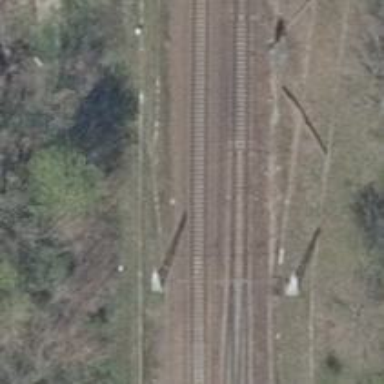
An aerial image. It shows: Railway switch.